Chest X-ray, PA view. Patient: 39 years old, sex F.
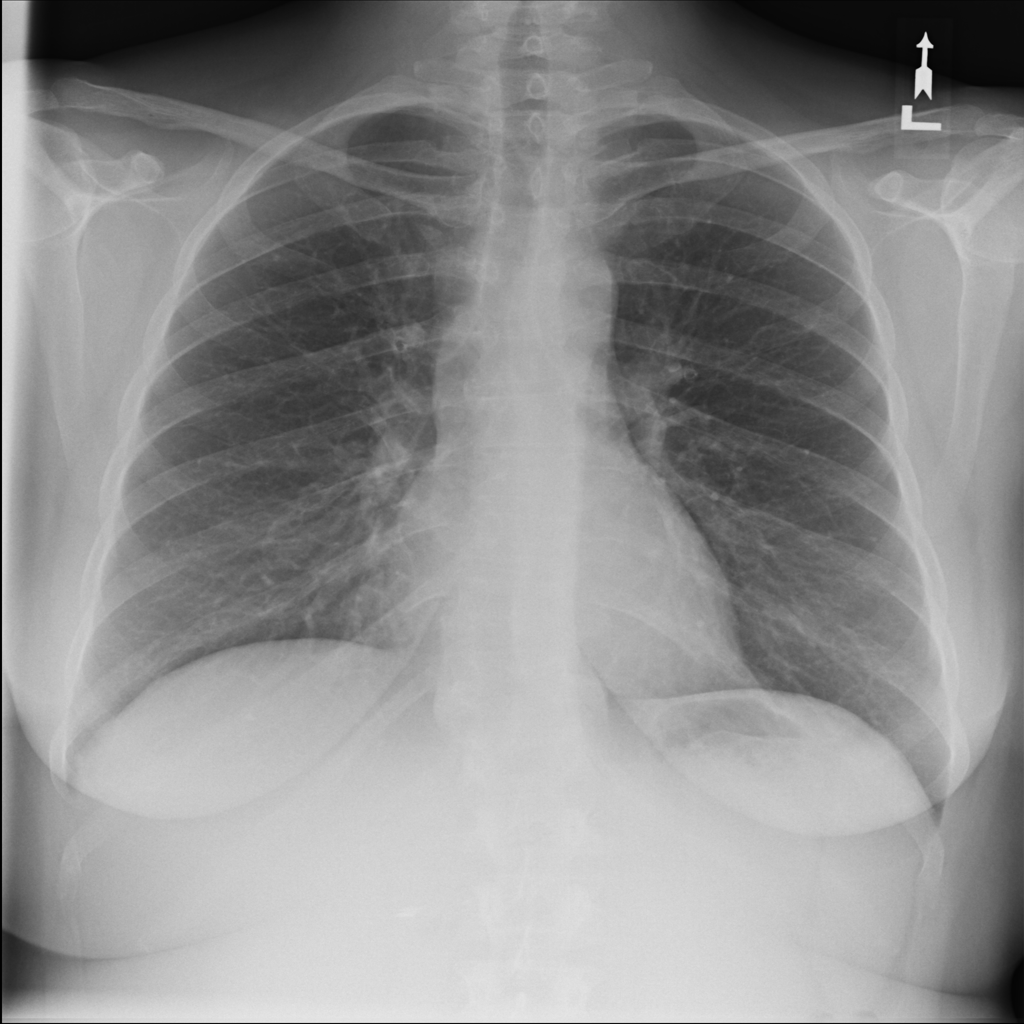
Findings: No Finding